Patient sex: F
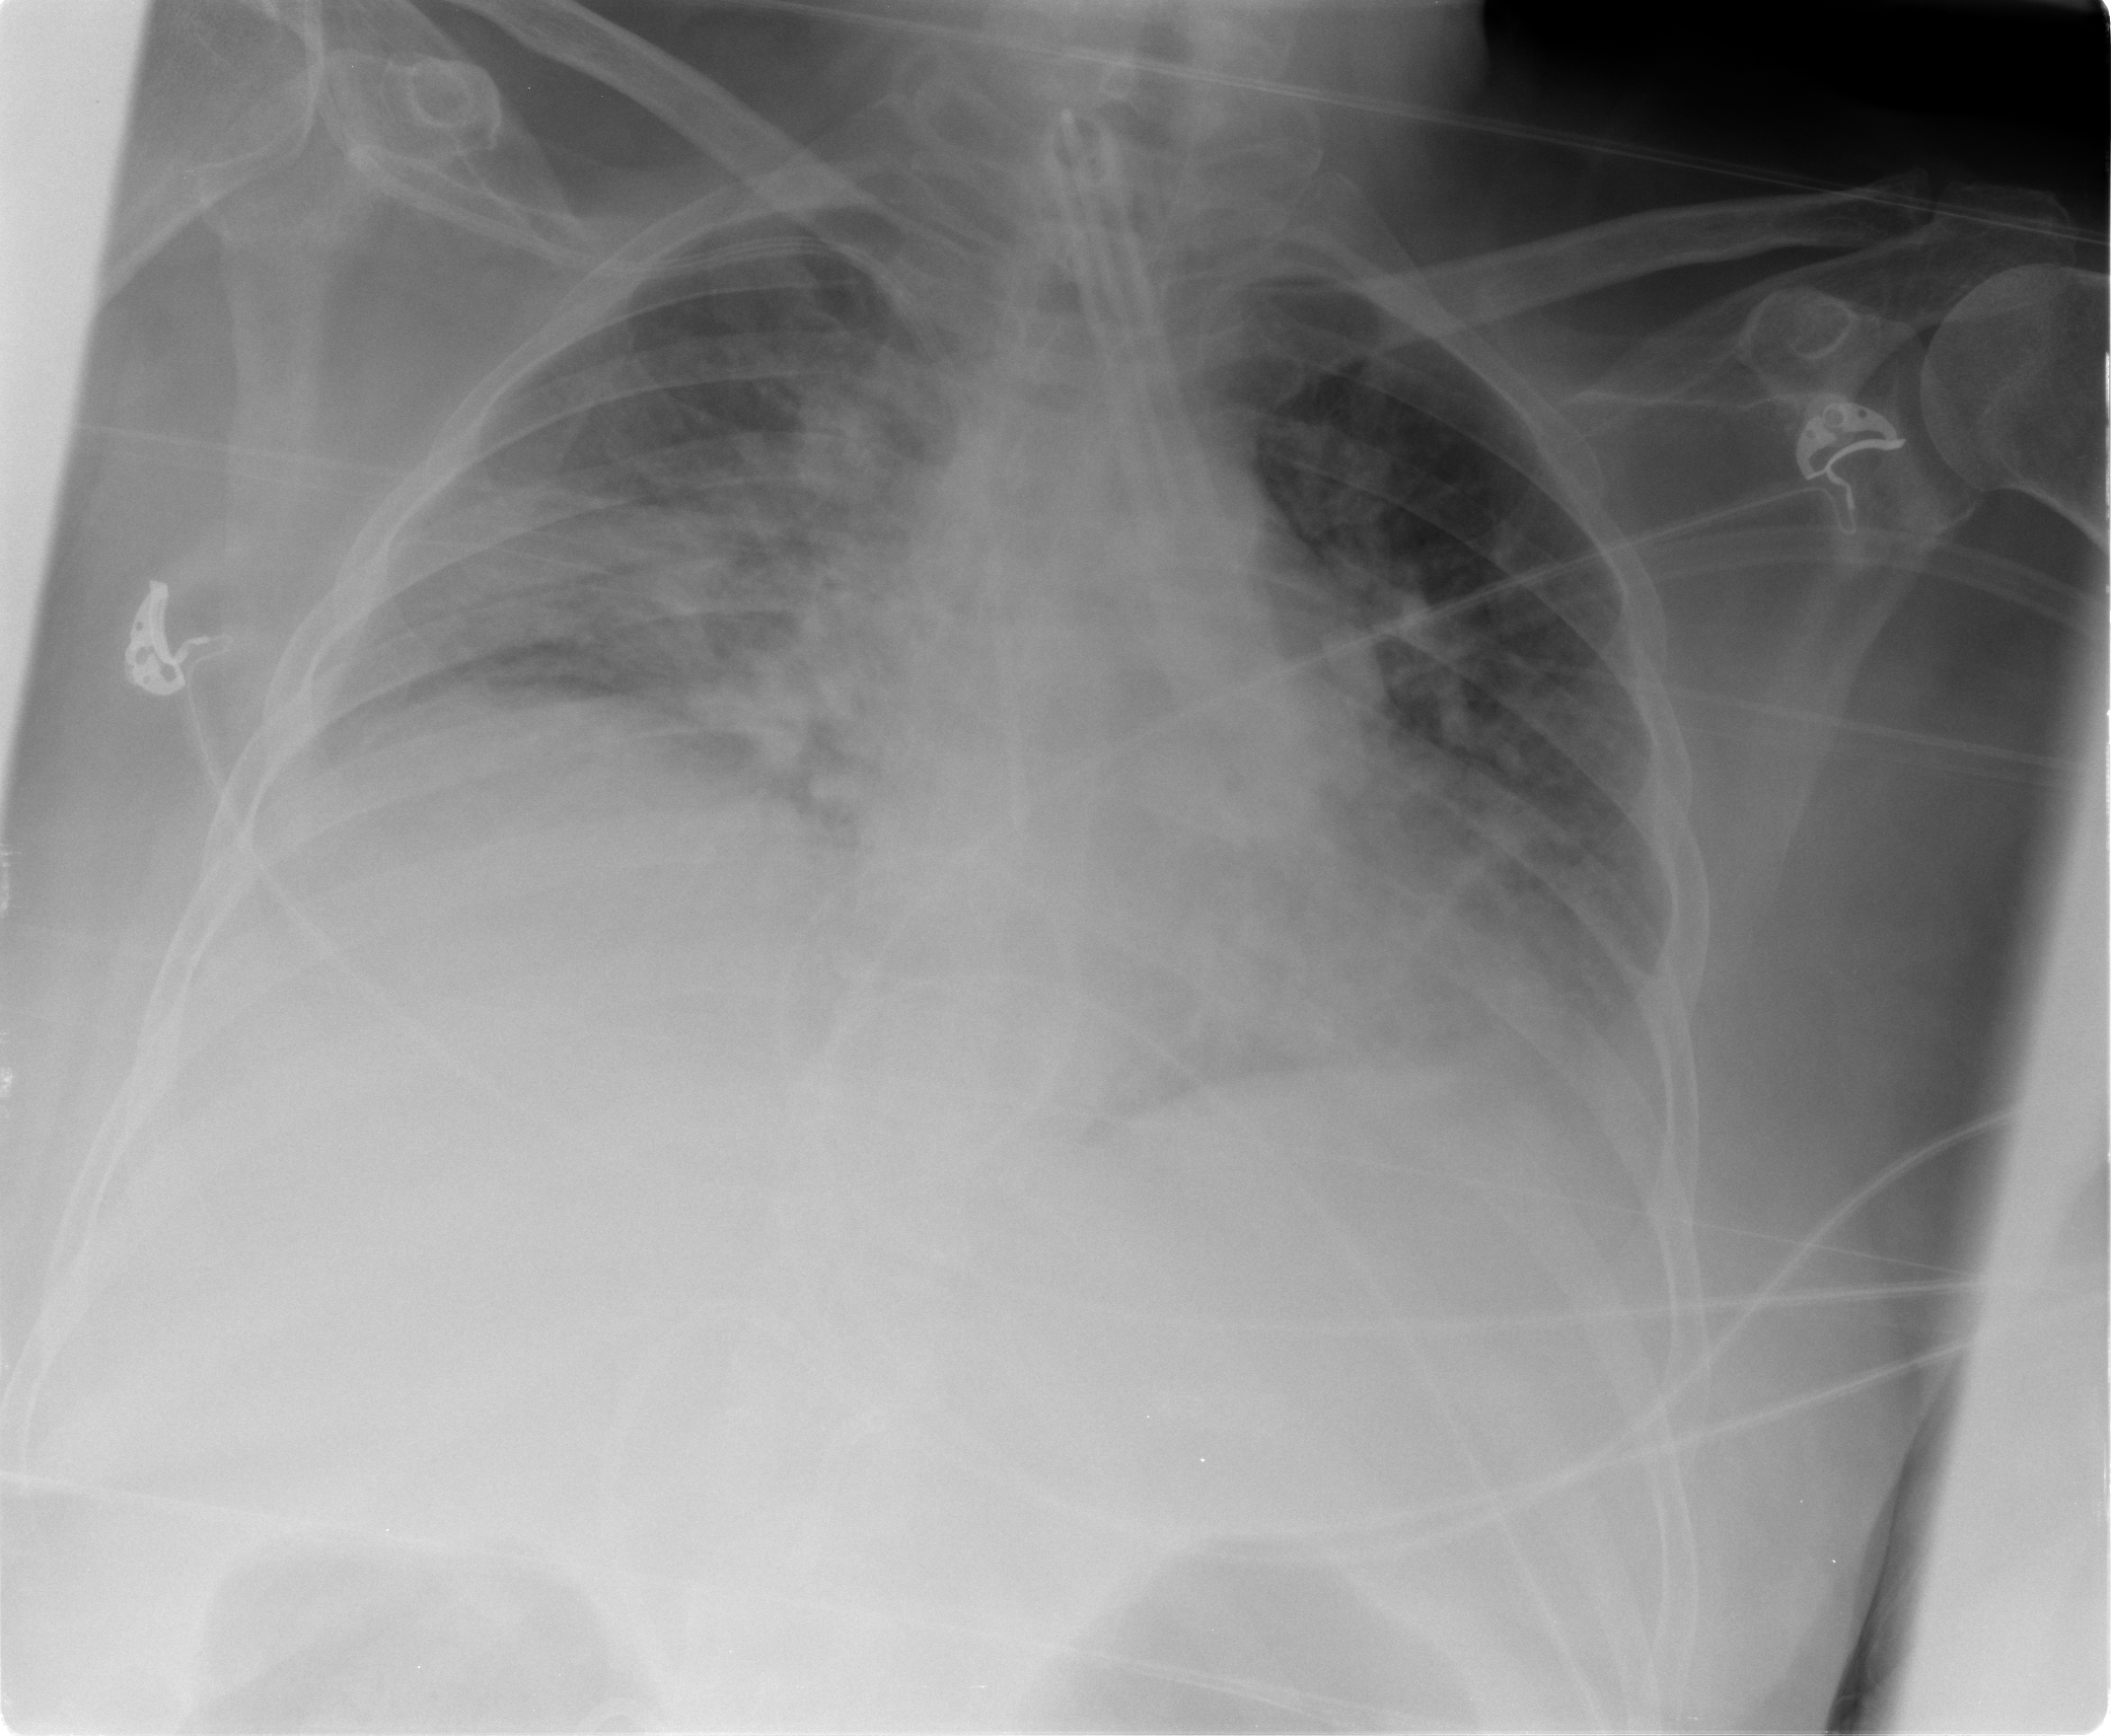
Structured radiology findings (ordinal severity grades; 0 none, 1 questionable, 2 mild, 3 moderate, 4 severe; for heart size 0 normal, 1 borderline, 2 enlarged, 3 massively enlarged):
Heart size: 1
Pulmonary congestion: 3
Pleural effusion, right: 2
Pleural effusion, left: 2
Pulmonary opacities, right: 2
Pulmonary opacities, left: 2
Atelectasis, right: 2
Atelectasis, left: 2